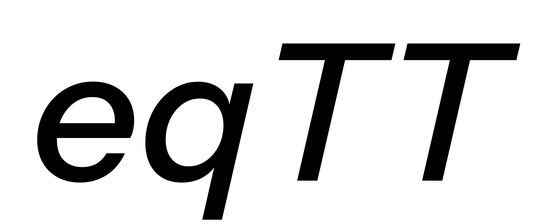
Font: InstrumentSans-Italic_Medium_Italic